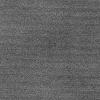
Atmospheric dust classification: dusty